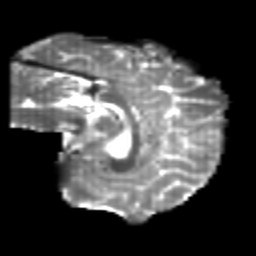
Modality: T2w
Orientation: sagittal
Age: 24
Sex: male
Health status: healthy
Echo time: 0.074 s